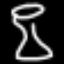
Label: hourglass